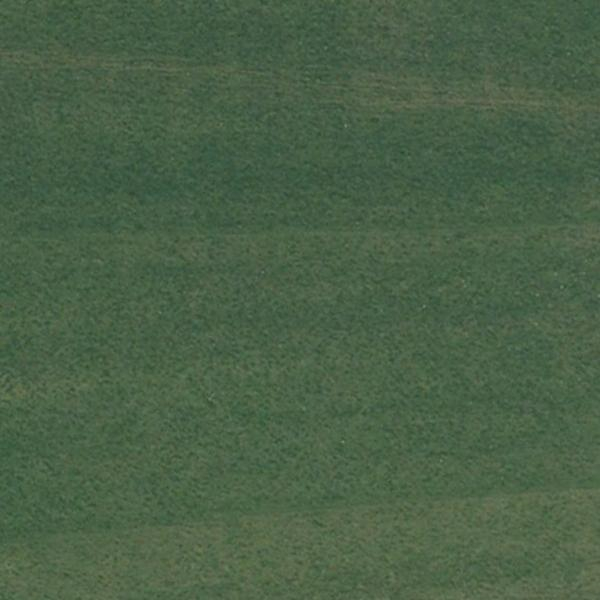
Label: Meadow